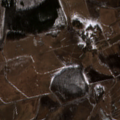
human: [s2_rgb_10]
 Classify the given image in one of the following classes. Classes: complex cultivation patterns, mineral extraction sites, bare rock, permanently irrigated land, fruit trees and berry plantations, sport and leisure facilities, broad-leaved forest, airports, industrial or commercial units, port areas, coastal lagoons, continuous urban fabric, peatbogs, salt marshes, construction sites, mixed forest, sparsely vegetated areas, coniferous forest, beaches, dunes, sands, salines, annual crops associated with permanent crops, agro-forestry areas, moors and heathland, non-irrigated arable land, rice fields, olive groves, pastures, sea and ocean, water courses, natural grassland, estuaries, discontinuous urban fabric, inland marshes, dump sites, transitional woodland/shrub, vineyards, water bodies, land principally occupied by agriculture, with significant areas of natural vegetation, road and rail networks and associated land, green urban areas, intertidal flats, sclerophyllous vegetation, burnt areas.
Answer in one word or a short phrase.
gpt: non-irrigated arable land, pastures, mixed forest